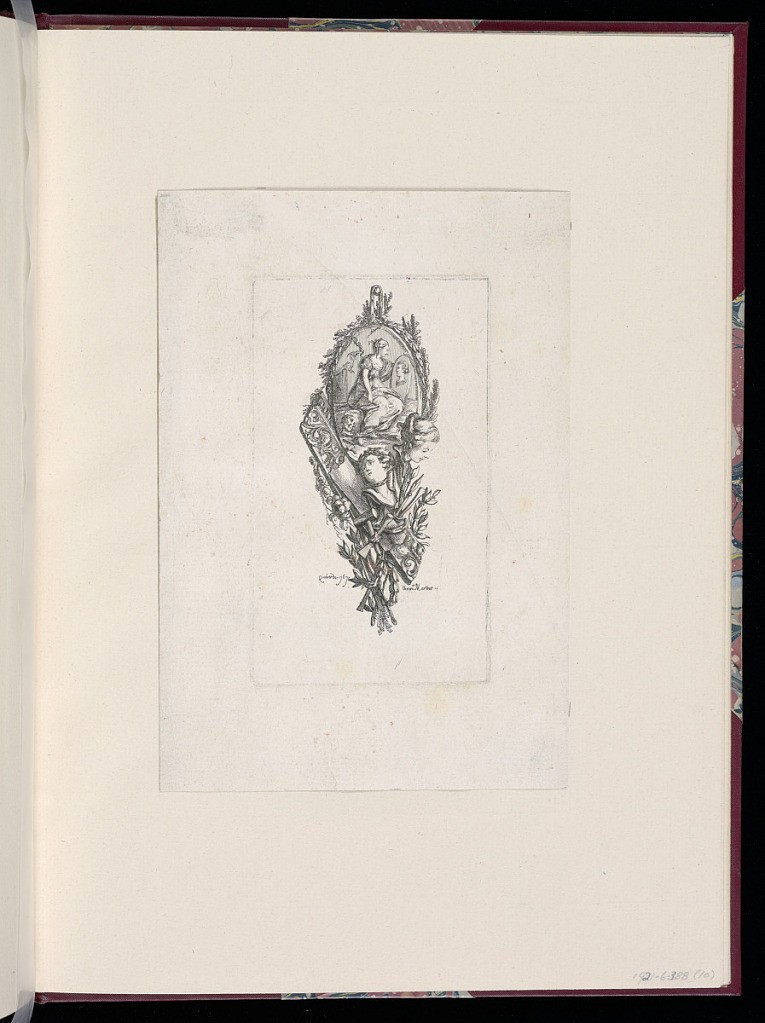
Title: Trophy Design
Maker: François Marie Isidore Queverdo, 1748 - 1797
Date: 1767
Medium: Etching on paper
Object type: Print
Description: An allegorical hanging trophy design representing sculpture with its attributes, including female portrait busts, part of a frame or sculpted frieze with a scrolling leaf running pattern, flowers, foliate branches, a hammer and a chisel. At the top, an oval medallion with a seated woman holding a medallion with a profile portrait, with a bust at her feet. The plate is signed and dated.